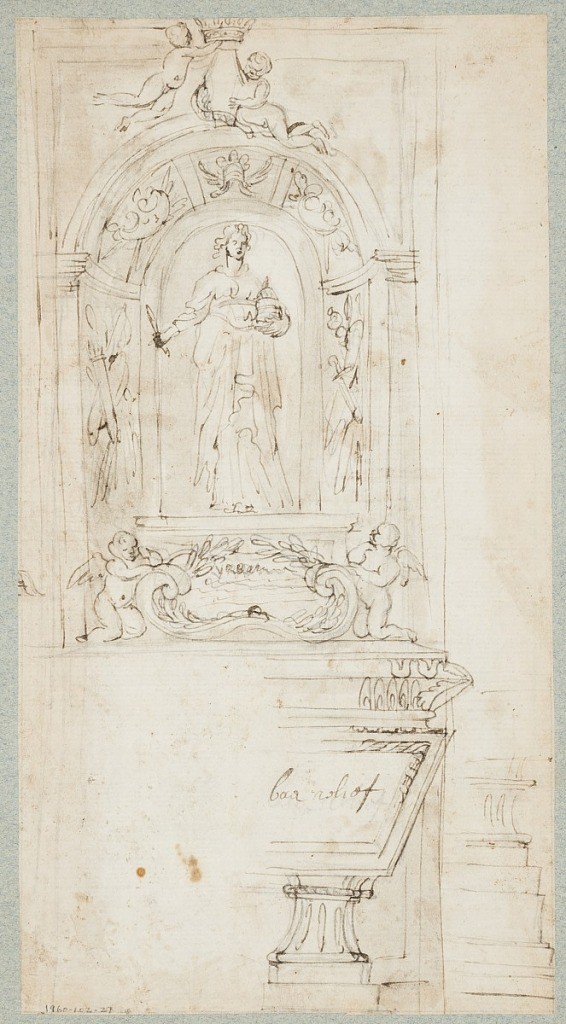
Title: Album page
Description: One sheet of paper drawn on recto and verso, mounted onto an album page with window cutout to see verso.